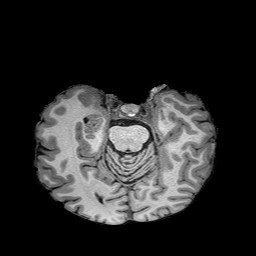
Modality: T1w
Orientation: coronal
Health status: healthy